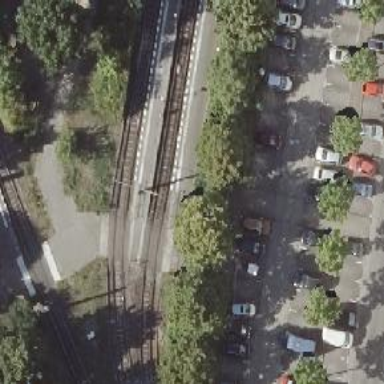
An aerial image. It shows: Uncontrolled tram railway crossing.